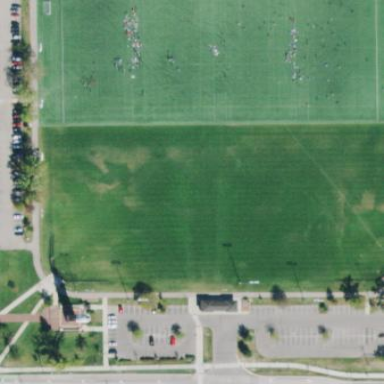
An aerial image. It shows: Grass pitch designated for softball games.